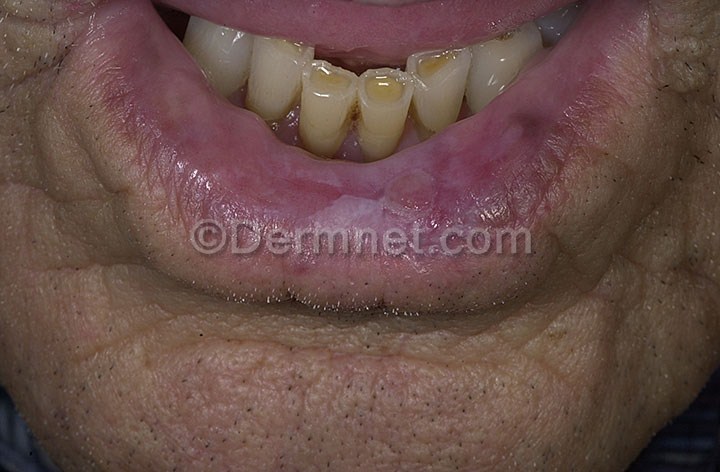
Disease: Actinic Keratosis Basal Cell Carcinoma and other Malignant Lesions